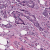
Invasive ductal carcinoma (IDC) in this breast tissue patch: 1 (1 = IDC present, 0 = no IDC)